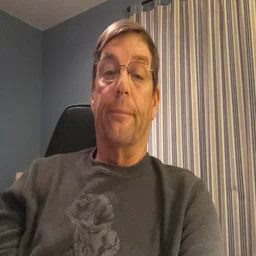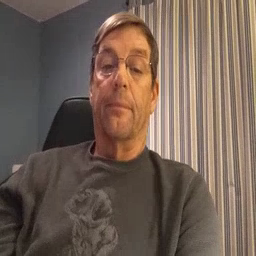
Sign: mad